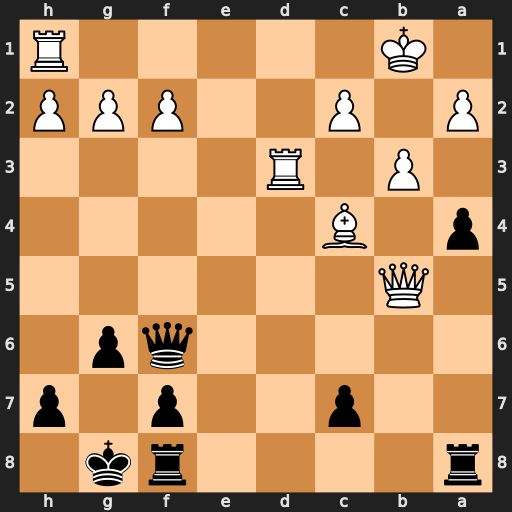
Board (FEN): r4rk1/2p2p1p/5qp1/1Q6/p1B5/1P1R4/P1P2PPP/1K5R
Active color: b
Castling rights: -
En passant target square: -
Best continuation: a3 Kc1 Qa1+ Kd2 Qxh1